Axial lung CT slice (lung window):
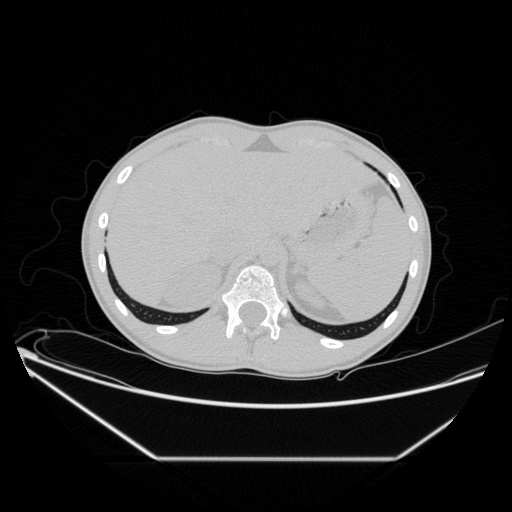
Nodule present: no